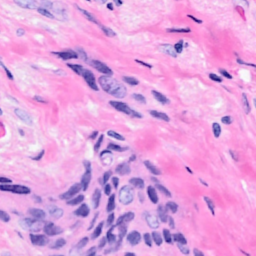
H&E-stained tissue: Breast